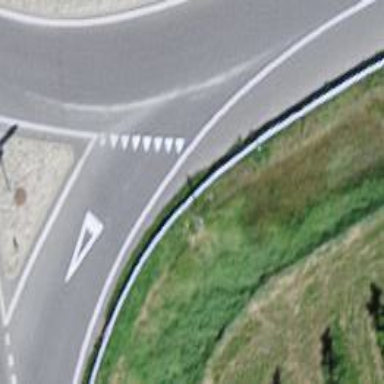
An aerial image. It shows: Road with "give way" sign.